Interaction volume radius: 5 \u00c5
Interaction volume height: 20 \u00c5
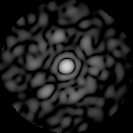
Disorder parameter: 0.8209